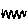
Label: zigzag